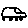
Label: car